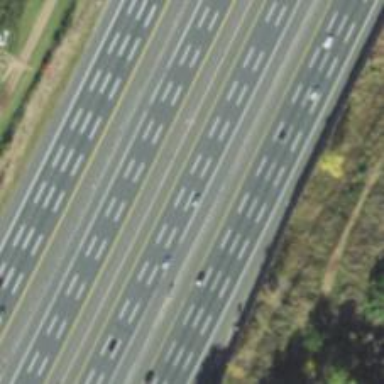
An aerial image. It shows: Asphalt motorway.